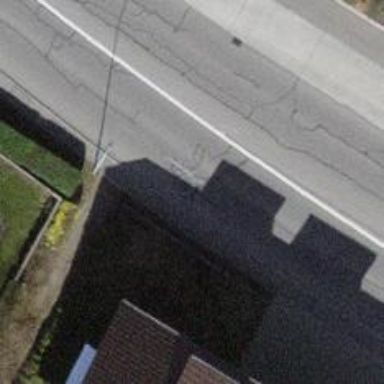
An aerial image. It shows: Bus stop with designated stop position for public transport.